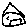
Label: house